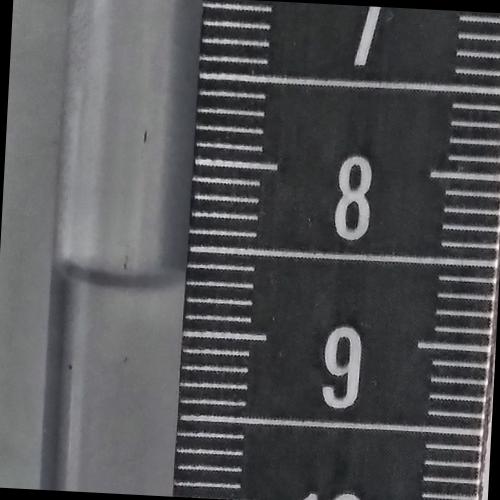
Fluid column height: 8.7 cm